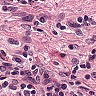
Metastatic tissue present: no